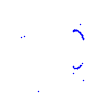
Particle: pion